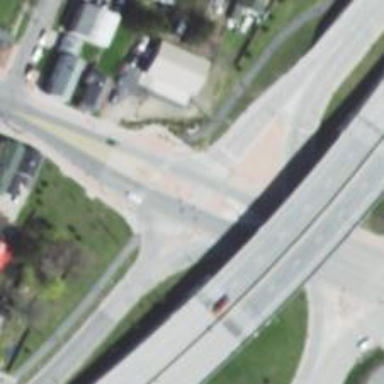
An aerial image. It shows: Traffic island on the road.